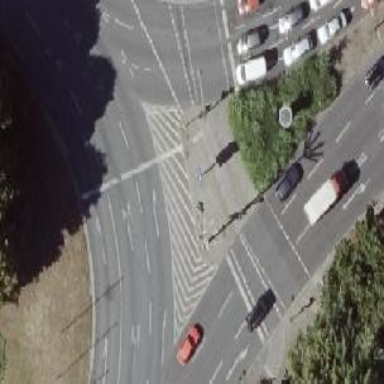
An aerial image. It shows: Cycleway around traffic island.